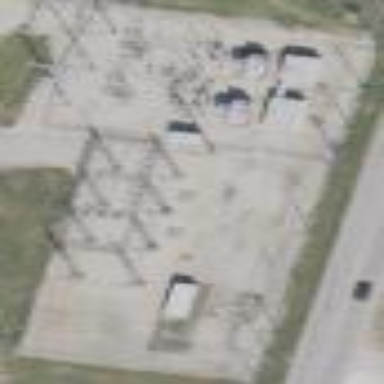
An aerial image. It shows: Outdoor distribution substation.